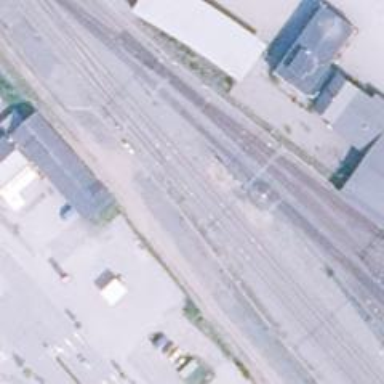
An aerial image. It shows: Railway signal.